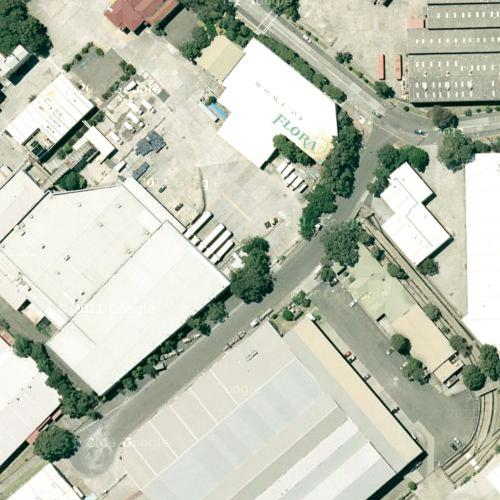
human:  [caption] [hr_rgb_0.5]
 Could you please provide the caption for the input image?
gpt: A railway passes by the industrial area .

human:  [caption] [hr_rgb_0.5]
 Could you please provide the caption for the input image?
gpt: This is an industrial area with some different white buildings .

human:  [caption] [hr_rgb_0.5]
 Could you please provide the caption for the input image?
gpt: An industrial area with many white buildings and a railway passed by .

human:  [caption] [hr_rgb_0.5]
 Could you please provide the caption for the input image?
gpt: An industrial area with many white buildings and a railway passed by .

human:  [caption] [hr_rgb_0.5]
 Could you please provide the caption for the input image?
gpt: There are some white buildings in the industrial area with a railway passed by .